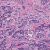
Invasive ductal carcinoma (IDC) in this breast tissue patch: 1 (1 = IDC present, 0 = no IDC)